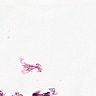
Metastatic tissue present: no